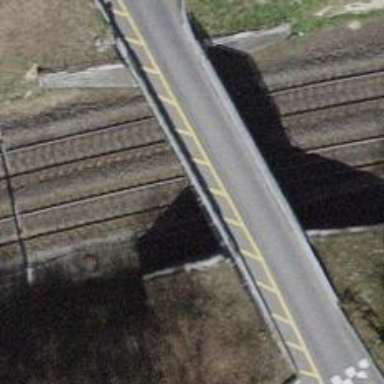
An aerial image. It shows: Sidewalk bridge over footway.